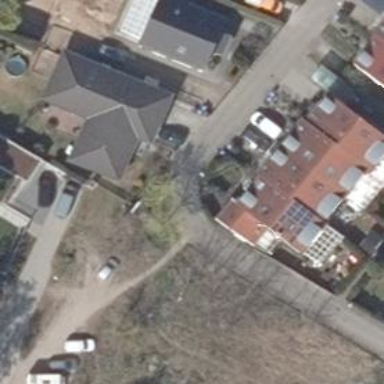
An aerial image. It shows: Residential road.